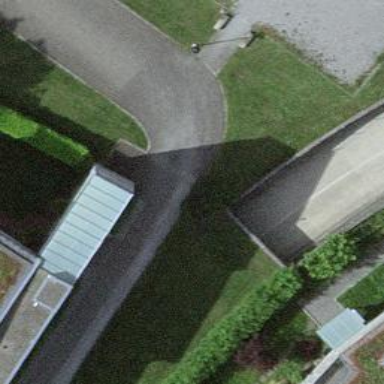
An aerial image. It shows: Parking entrance.